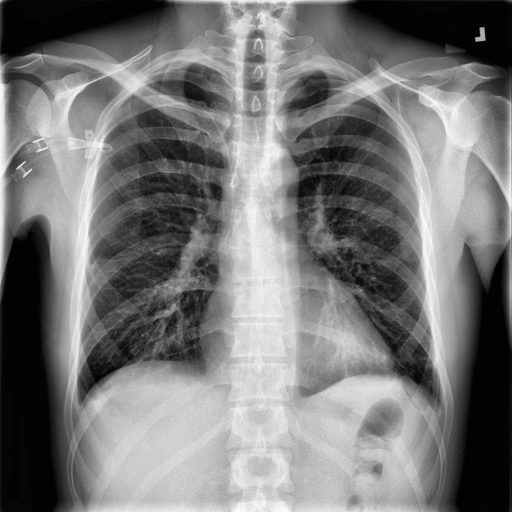
Finding: NORMAL